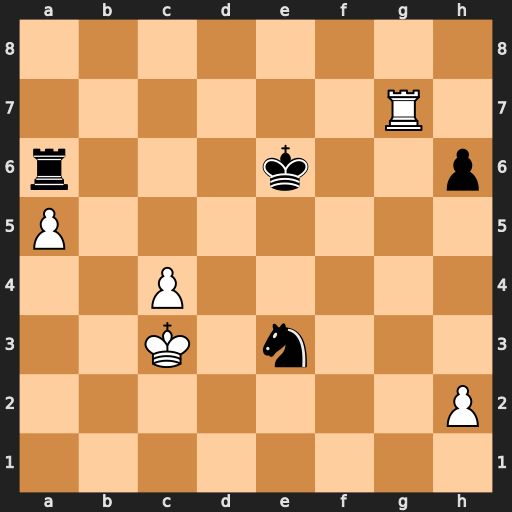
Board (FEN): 8/6R1/r3k2p/P7/2P5/2K1n3/7P/8
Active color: w
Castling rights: -
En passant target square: -
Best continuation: Rg6+ Ke7 Rxa6